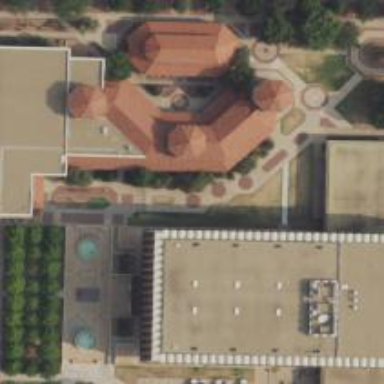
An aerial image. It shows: Building that serves as library.